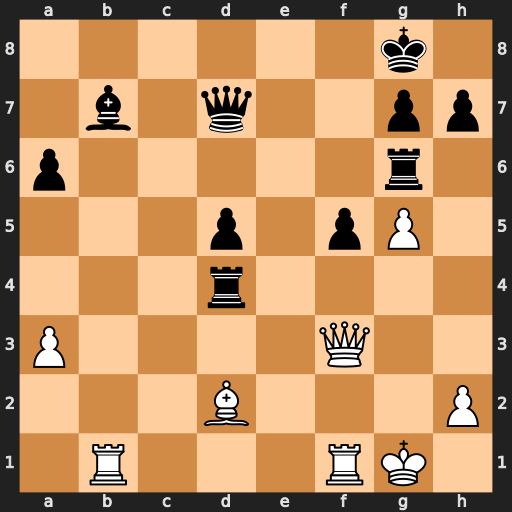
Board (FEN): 6k1/1b1q2pp/p5r1/3p1pP1/3r4/P4Q2/3B3P/1R3RK1
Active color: w
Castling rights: -
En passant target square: -
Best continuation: Rxb7 Qxb7 Qxf5 h5 Qxg6 Rg4+ Kf2